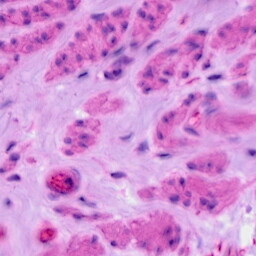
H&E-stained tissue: Ovarian